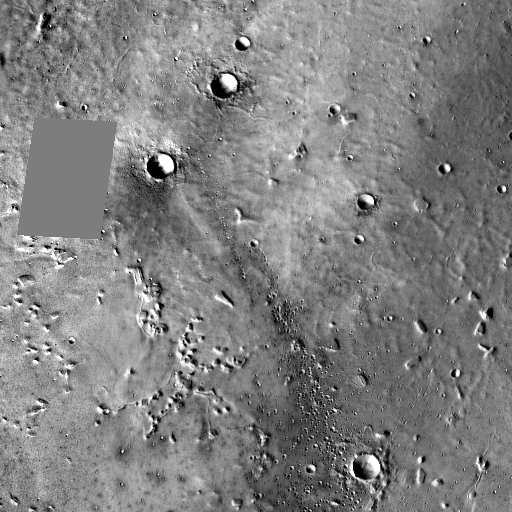
Crater classes present: Background, Other, Layered, Secondary